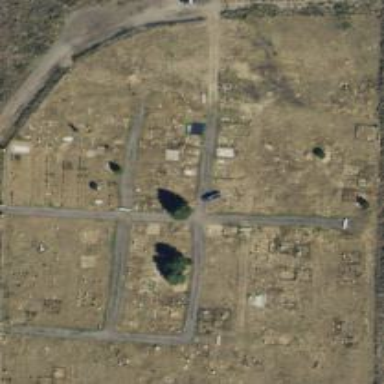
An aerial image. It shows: Cemetery.